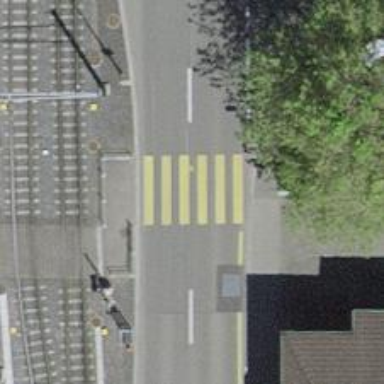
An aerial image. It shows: Marked road crossing.